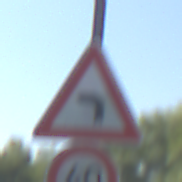
Verkehrszeichen: KurveLinks
Zusatzzeichen unten: Geschwindigkeit40
Umgebung: Outdoor, Nature
Tageszeit: Midday
Wetter: Clear
Licht: Natural
Jahreszeit: NotSpecified
Kontrast: HighContrast